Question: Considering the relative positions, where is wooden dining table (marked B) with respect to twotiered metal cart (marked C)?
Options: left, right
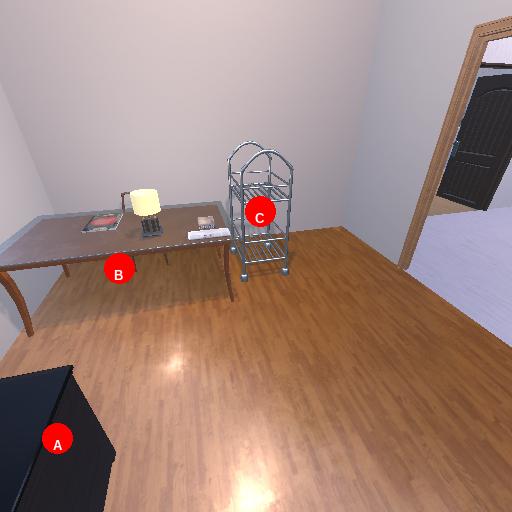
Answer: left